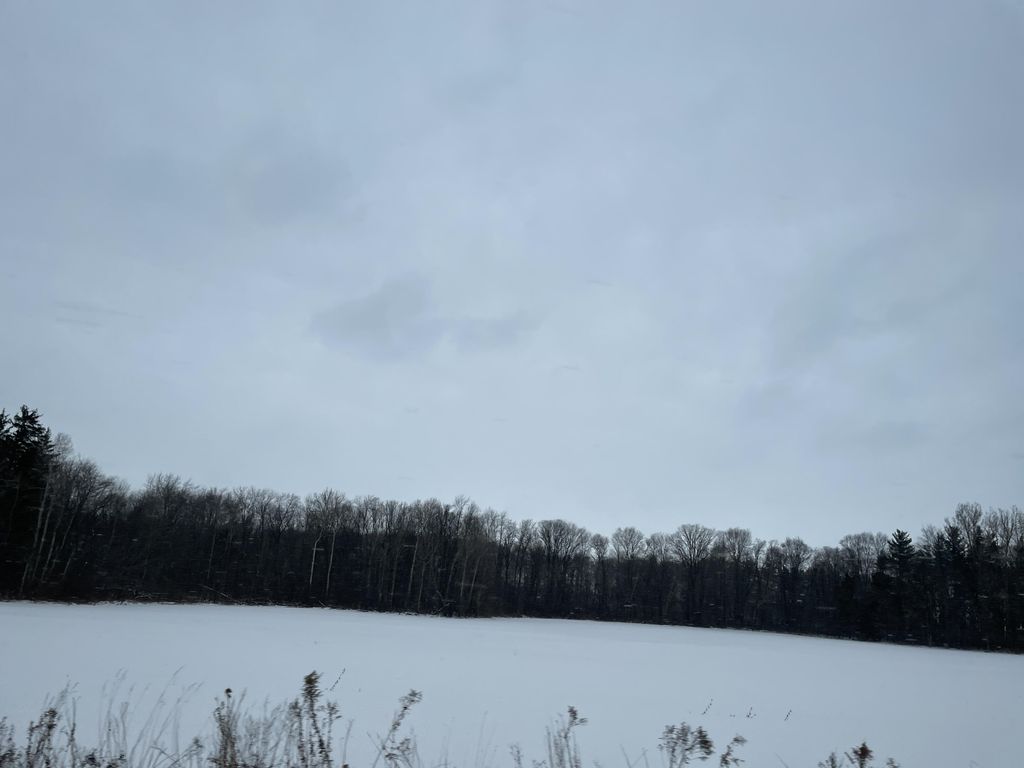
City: kitchener-waterloo